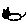
Label: cat